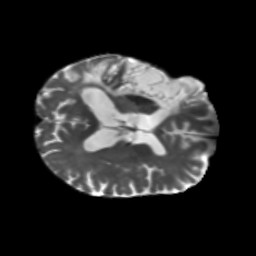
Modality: T2w
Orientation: axial
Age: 71
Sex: male
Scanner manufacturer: siemens
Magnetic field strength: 3 T
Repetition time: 5.25 s
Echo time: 0.08 s